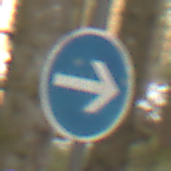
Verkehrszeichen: VorgeschriebeneFahrtrichtungHierRechts
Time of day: MorningAfternoon
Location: Outdoor (Nature)
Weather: Overcast
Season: Winter
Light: Natural